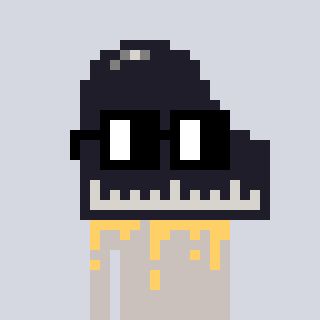
a pixel art character with square black glasses, a piano-shaped head and a foggrey-colored body on a cool background